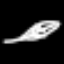
Label: leaf